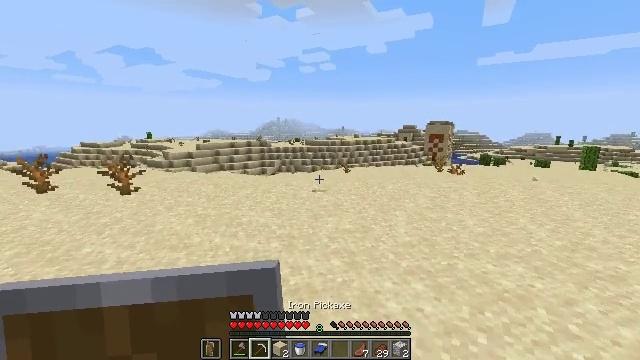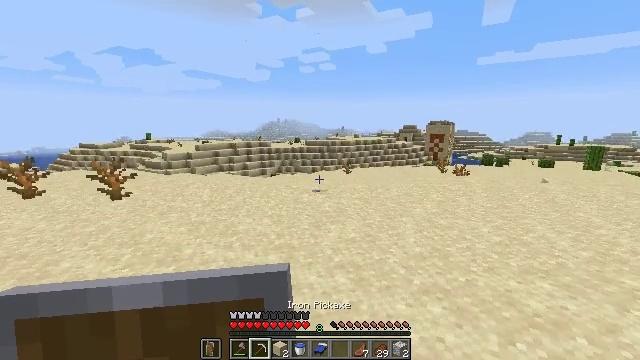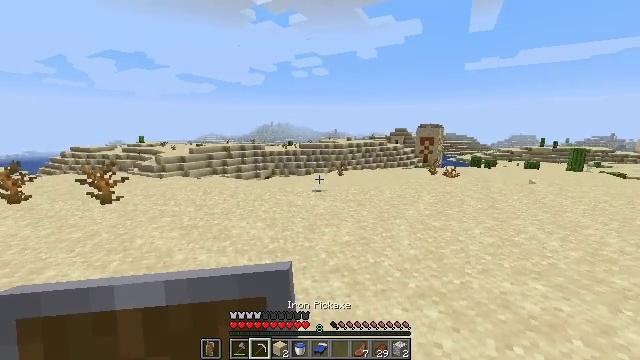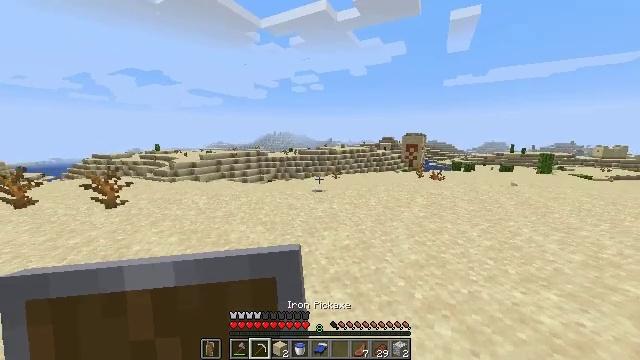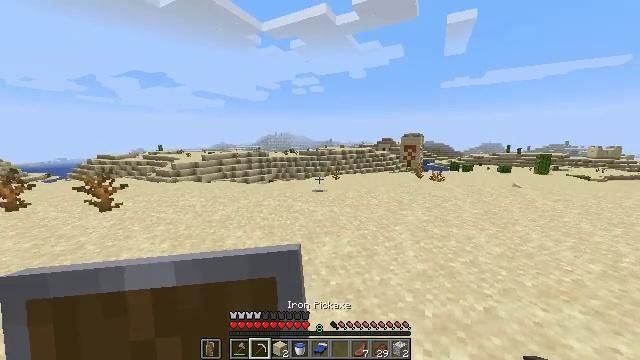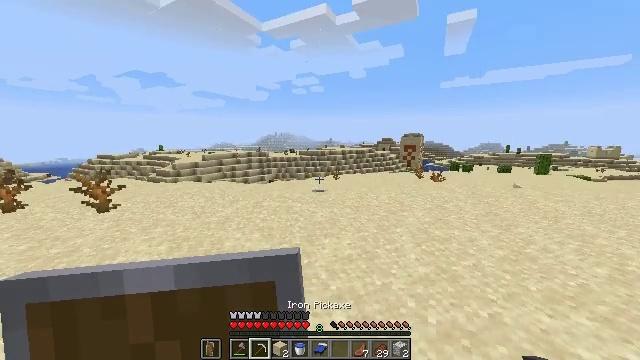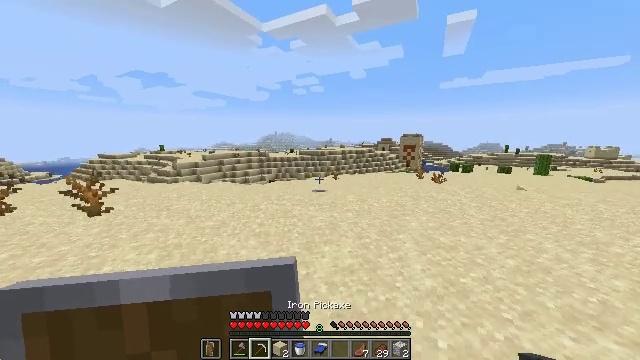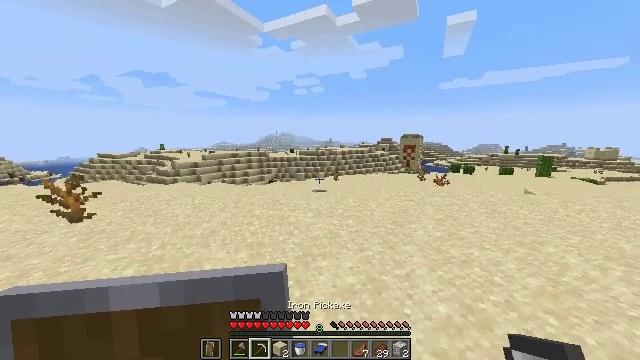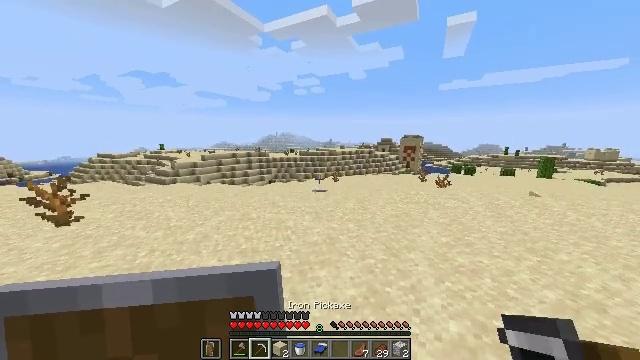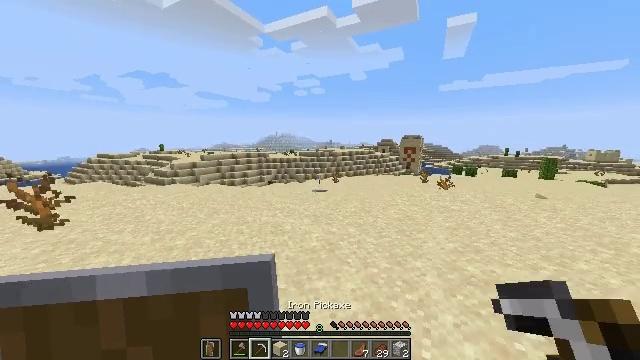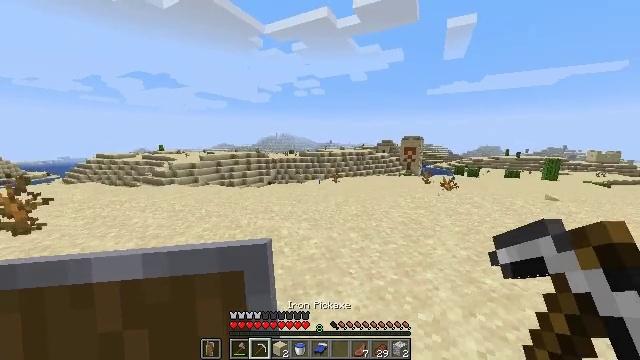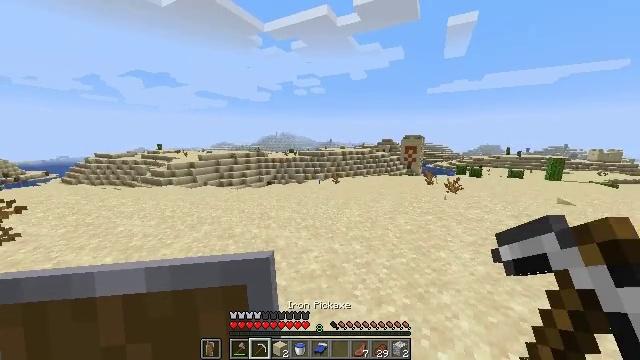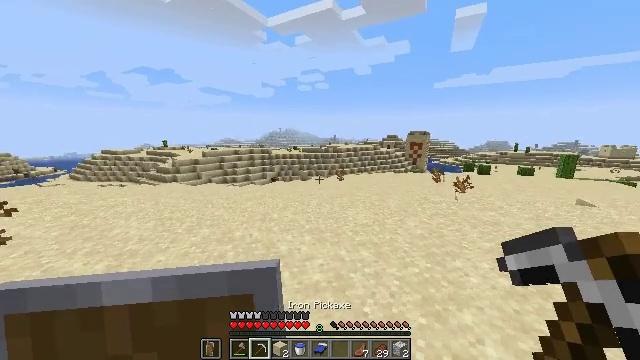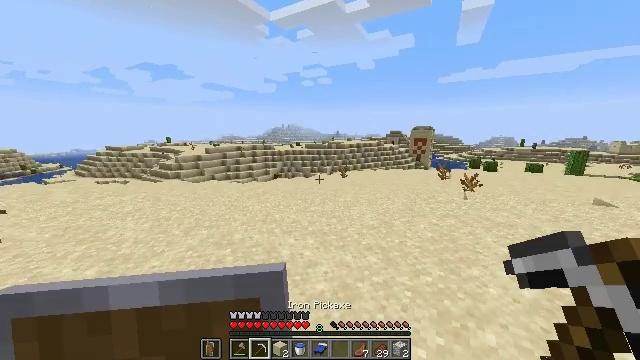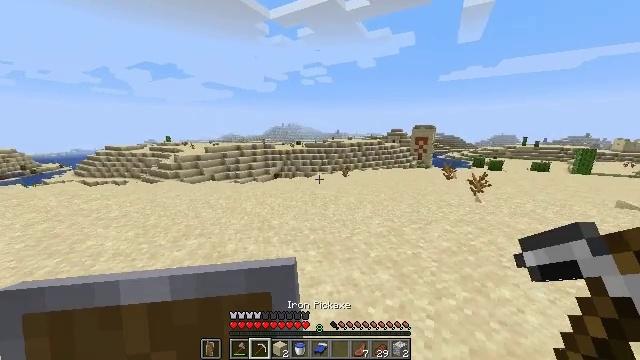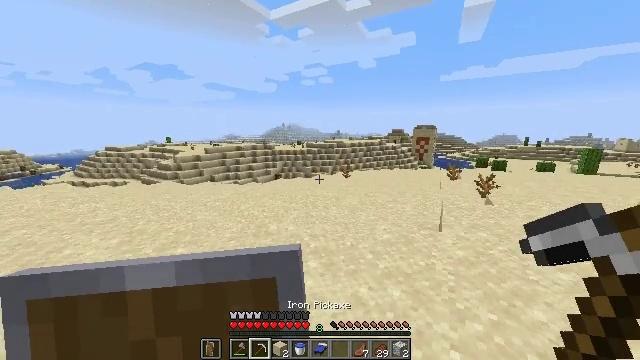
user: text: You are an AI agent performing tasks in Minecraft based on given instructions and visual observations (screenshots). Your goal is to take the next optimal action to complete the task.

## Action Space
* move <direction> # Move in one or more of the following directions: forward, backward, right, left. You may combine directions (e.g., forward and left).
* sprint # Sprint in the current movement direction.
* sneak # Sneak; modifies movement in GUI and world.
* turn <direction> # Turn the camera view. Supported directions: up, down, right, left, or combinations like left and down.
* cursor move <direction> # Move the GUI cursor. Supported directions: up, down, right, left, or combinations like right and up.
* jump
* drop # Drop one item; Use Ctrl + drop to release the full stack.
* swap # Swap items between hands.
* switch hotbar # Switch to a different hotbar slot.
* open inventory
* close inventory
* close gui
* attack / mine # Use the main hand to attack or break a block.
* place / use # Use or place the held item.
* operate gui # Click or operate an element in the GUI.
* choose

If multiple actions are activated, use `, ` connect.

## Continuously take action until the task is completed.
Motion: motion action
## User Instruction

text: Dig out the orange terracotta.
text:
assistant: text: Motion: move forward, sprint
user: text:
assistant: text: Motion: move forward, sprint, turn right
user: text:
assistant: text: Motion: move forward, sprint
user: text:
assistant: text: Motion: move forward, sprint
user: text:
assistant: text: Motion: move forward, sprint
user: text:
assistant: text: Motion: move forward, sprint
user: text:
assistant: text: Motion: move forward, sprint
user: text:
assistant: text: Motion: move forward, sprint
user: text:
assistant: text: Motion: move forward, sprint
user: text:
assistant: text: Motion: move forward, sprint
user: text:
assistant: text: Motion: move forward, sprint
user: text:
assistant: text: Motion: move forward, sprint, turn left
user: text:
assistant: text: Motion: move forward, sprint, turn down
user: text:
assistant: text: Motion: move forward, sprint
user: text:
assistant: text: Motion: move forward, sprint
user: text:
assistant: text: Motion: move forward, sprint
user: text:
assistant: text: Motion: move forward, sprint
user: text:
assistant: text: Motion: move forward, sprint
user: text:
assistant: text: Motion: move forward, sprint
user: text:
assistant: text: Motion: move forward, sprint
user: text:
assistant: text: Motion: move forward, sprint
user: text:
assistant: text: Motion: move forward, sprint
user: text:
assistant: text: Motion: move forward, sprint
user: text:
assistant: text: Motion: move forward, sprint
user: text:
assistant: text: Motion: move forward, sprint
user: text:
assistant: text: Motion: move forward, sprint
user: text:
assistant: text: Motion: move forward, sprint
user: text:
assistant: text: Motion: move forward, sprint
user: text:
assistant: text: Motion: move forward, sprint
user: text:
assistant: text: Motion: move forward, sprint